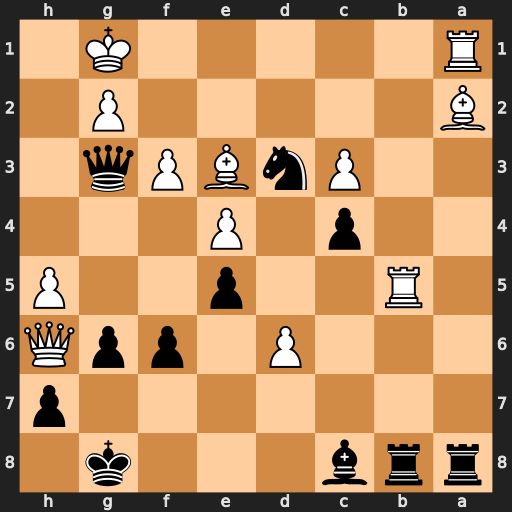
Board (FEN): rrb3k1/7p/3P1ppQ/1R2p2P/2p1P3/2PnBPq1/B5P1/R5K1
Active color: b
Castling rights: -
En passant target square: -
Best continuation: Bh3 Bxc4+ Kh8 Ra2 Ne1